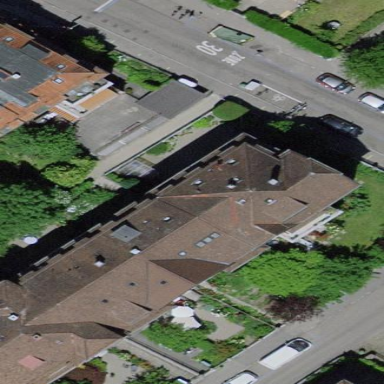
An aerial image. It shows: Building with roof made of roof tiles.